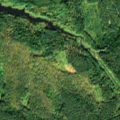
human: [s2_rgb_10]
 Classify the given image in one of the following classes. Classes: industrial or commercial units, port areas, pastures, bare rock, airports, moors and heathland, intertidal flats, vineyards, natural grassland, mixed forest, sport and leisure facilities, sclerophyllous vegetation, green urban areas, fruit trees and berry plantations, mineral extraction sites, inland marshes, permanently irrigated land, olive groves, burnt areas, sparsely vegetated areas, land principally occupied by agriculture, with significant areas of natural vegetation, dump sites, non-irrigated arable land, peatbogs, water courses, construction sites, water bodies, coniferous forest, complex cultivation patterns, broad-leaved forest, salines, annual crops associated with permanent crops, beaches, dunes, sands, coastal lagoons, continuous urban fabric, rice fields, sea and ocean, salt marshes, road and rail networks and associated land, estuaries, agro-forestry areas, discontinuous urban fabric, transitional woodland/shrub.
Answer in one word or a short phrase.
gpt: coniferous forest, mixed forest, water bodies